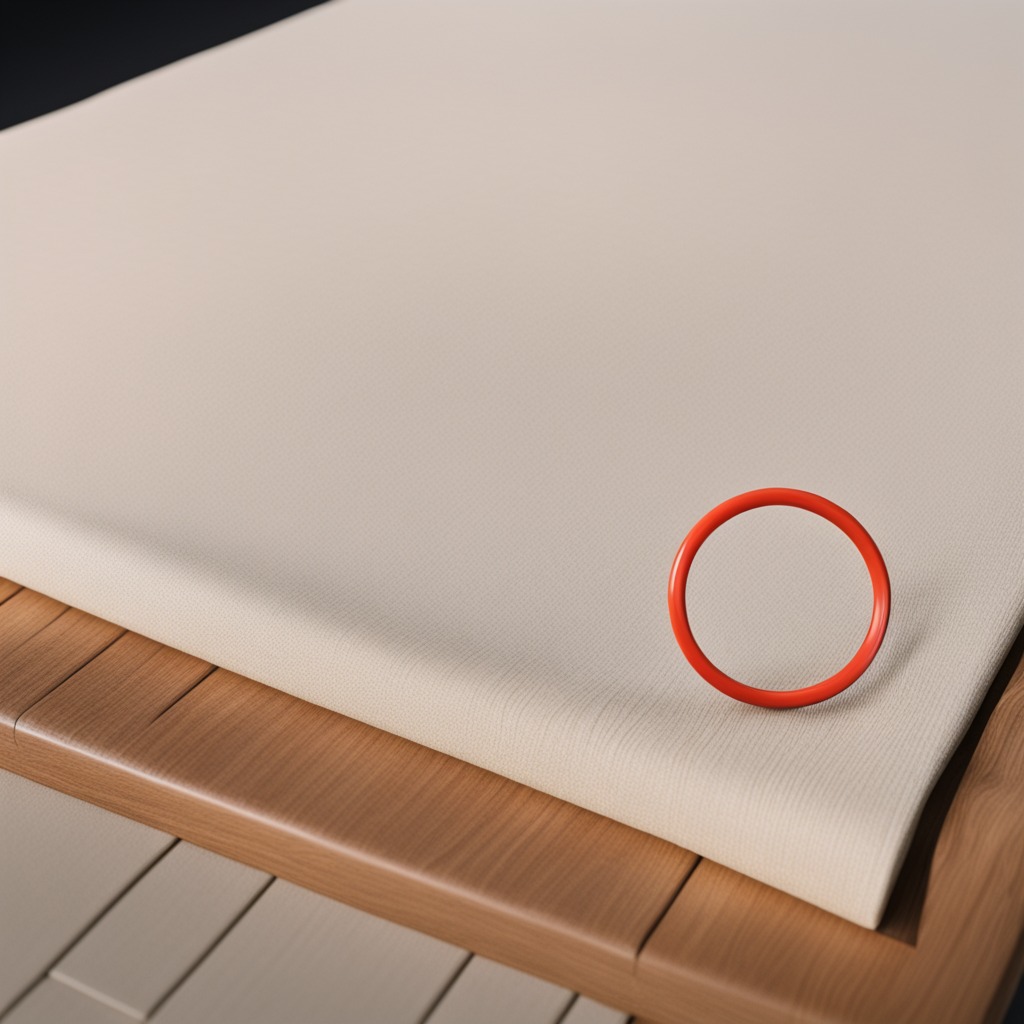
A rubber O-ring lies on the wooden table in an outdoor workshop during daytime bright natural light soft shadows worn but beneath the cloth.